Question: I need to put custom headers into WCF. My Code is as follows:
'''
ServiceReference1.Service2Client ws = new Service2Client();
using (OperationContextScope scope = new OperationContextScope((IContextChannel)ws.InnerChannel))
{
MessageHeaders messageHeadersElement = OperationContext.Current.OutgoingMessageHeaders;
messageHeadersElement.Add(MessageHeader.CreateHeader("Authorization", String.Empty, "string"));
messageHeadersElement.Add(MessageHeader.CreateHeader("username", String.Empty, "user"));
var res = ws.GetUser("123");
}
'''
But when I try to read it in the service, nothing is availabe in the following
'''
public class OAuthAuthorizationManager : ServiceAuthorizationManager
{
protected override bool CheckAccessCore(OperationContext operationContext)
{
int index = OperationContext.Current.IncomingMessageHeaders.FindHeader("username", String.Empty);
string auth = operationContext.IncomingMessageHeaders.GetHeader<string>("username", String.Empty);
var hereIseeIt = operationContext.RequestContext.RequestMessage;
'''
index is -1: not found
auth: is also displaying an exception that the header is not available
hereIseeIt: .ToString() shows a xml where I can see that user is existent, but I see no way to access that information in any of the objects

'''
<s:Envelope xmlns:s="http://schemas.xmlsoap.org/soap/envelope/">
<s:Header>
<username xmlns="http://Microsoft.WCF.Documentation">user</username>
</s:Header>
<s:Body>
<GetUser xmlns="http://tempuri.org/">
<UserId>123</UserId>
</GetUser>
</s:Body>
</s:Envelope>
'''
But I cannot access them since I find no way to access the s:Header ...
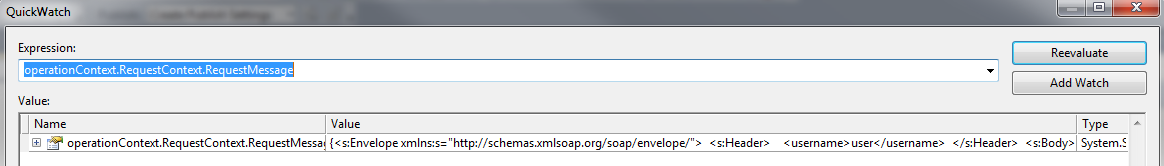
Answer: try using:
'''
XPathNavigator XPN = operationContext.RequestContext.RequestMessage.CreateBufferedCopy ().CreateNavigator ();
'''
NOT elegant but it gives you the whole Message accessible through a 'XPathNavigator' which should make it easy to get to any value inside the Message you want..
some links:
- <URL>